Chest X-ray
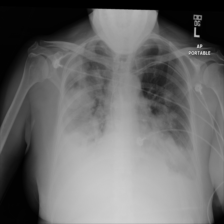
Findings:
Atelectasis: negative
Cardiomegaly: negative
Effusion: negative
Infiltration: positive
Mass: positive
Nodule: negative
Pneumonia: negative
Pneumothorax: negative
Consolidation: negative
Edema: negative
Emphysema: negative
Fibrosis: negative
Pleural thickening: negative
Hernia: negative